Field crop: maize
Growth stage: 1
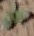
Species: datura